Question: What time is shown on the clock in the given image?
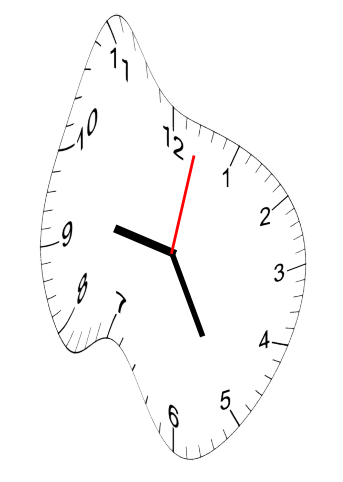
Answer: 09:25:02